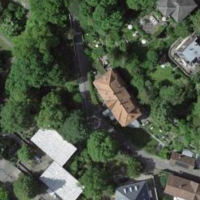
EUNIS habitat code: 55
Species observed at this site:
Discus rotundatus
Allium ursinum
Vicia sepium
Accipiter gentilis
Ilex aquifolium
Dipsacus fullonum
Symphoricarpos albus
Ptyonoprogne rupestris
Dryobates minor
Chelidonium majus
Leucojum vernum
Delichon urbicum